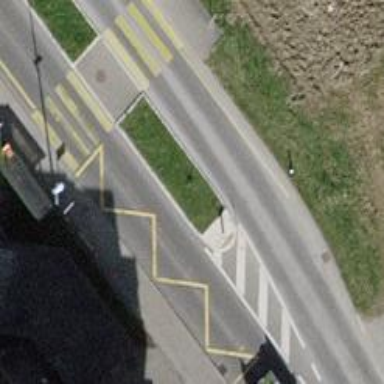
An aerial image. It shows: Bus stop with stop position for public transport.